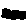
Label: cloud